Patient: sex F, age 44
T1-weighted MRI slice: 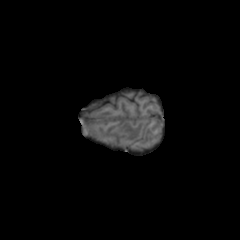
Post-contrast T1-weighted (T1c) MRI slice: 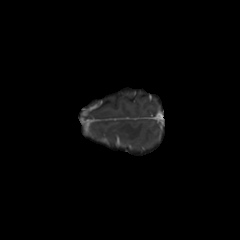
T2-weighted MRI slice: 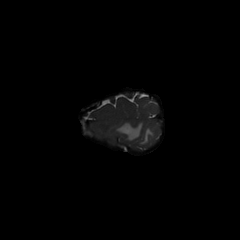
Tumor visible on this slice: yes
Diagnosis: Glioblastoma, IDH-wildtype
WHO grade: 4